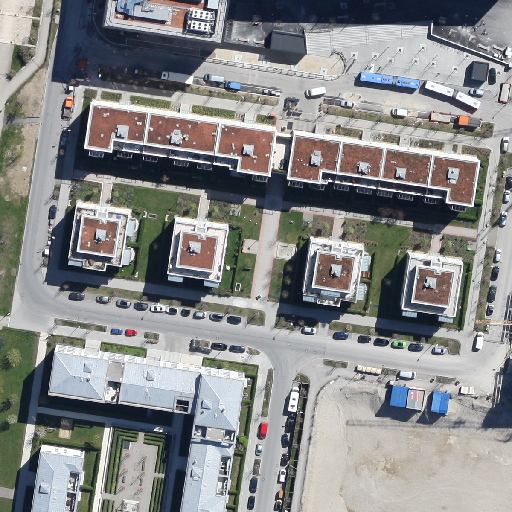
Referring expression: truck in the parking area